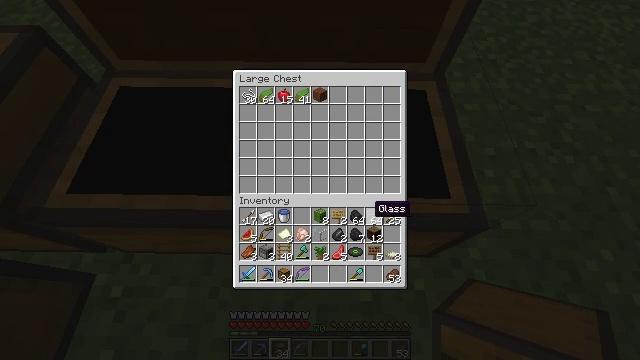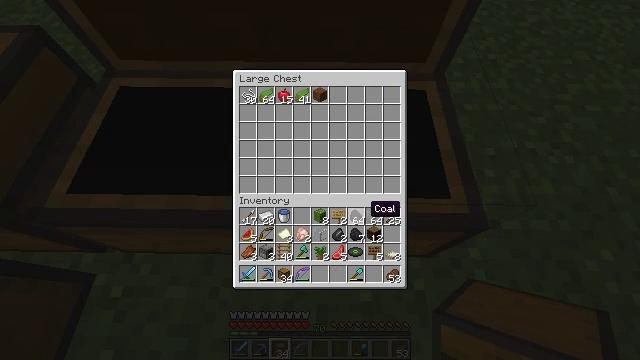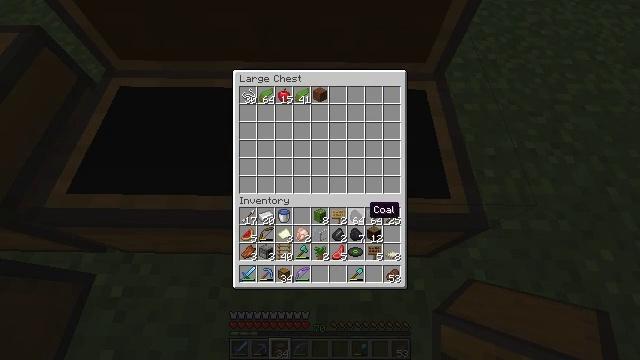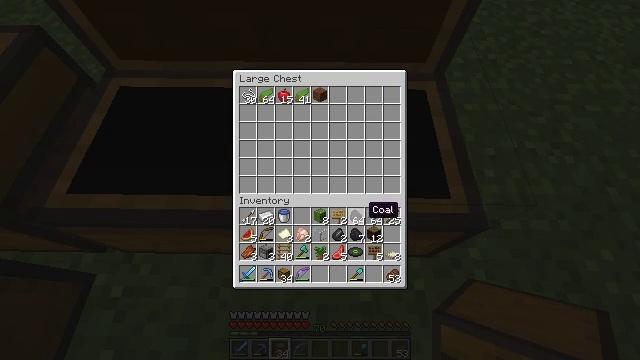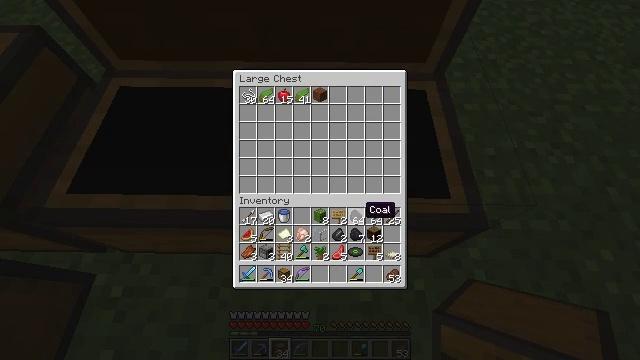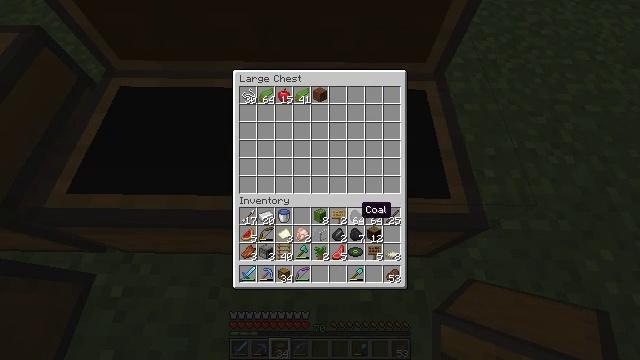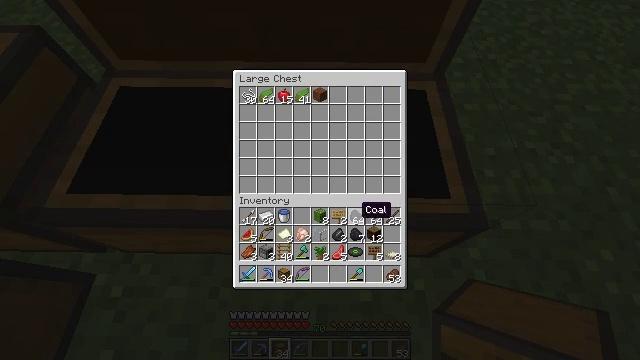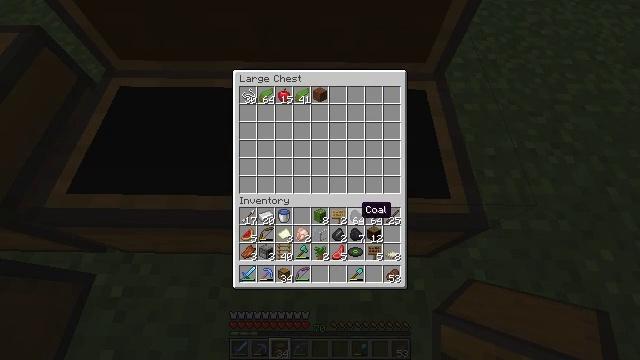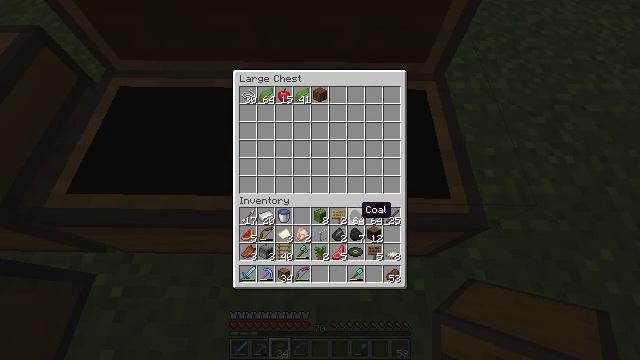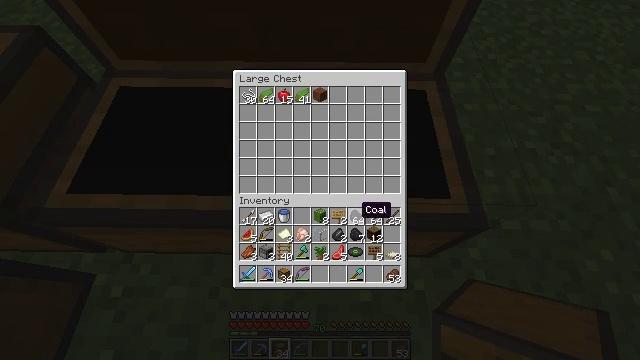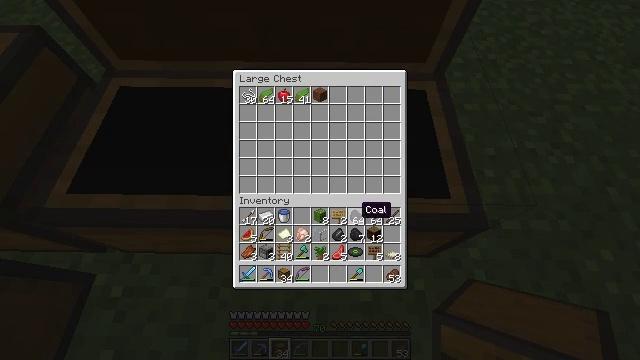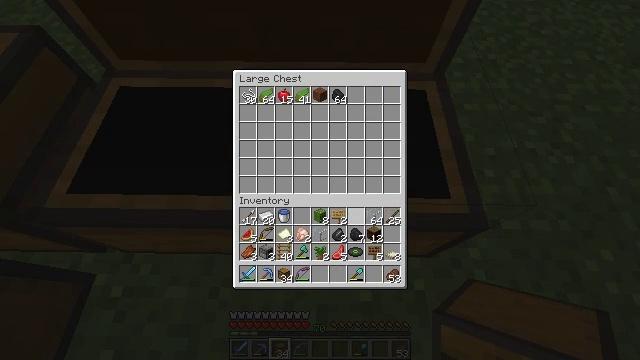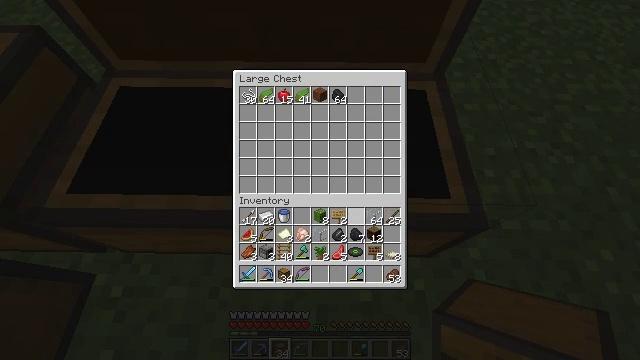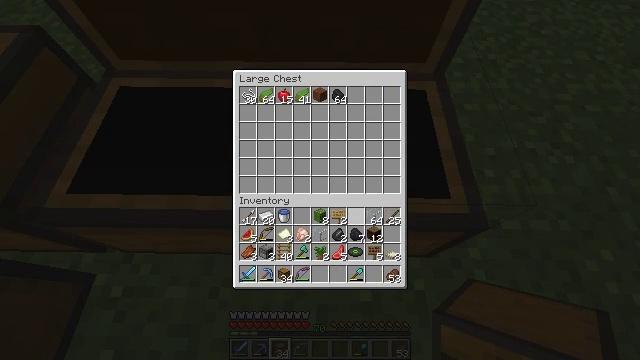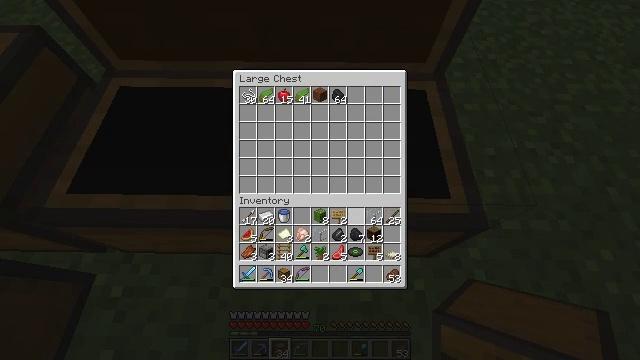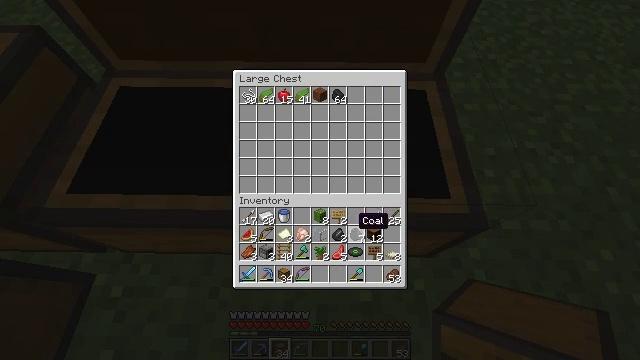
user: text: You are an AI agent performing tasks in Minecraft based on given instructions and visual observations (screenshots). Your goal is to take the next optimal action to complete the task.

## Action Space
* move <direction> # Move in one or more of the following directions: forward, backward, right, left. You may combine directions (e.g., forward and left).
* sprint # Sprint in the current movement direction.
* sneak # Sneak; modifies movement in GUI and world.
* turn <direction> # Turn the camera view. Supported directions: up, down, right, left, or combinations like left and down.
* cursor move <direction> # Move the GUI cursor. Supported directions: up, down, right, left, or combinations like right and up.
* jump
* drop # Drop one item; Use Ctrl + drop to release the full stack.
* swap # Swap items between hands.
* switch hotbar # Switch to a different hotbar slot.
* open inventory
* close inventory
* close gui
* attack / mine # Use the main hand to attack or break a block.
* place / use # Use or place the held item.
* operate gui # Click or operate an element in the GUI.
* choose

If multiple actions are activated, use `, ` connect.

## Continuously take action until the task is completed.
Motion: motion action
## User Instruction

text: Remove the furnace from its place.
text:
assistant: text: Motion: sneak
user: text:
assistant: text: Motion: sneak
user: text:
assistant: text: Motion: sneak
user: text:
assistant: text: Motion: sneak
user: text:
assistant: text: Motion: sneak
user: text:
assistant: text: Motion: sneak
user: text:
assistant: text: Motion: sneak
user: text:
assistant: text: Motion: sneak
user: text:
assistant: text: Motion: sneak
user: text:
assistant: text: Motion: sneak
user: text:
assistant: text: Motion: sneak, attack / mine
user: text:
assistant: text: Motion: sneak, attack / mine
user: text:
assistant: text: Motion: sneak, attack / mine
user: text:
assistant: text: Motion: sneak
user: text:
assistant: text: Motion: sneak
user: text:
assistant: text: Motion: sneak
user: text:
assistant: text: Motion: sneak
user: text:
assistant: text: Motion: sneak, attack / mine
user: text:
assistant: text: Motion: sneak, attack / mine
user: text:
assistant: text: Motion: sneak, turn left
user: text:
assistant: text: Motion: sneak
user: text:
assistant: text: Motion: sneak, attack / mine
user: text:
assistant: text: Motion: sneak, attack / mine
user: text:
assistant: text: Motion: sneak, turn up, attack / mine
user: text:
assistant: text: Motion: sneak, turn up
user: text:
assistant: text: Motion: sneak
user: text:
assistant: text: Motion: sneak, attack / mine
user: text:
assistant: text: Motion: sneak, attack / mine
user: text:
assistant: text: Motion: sneak, turn left
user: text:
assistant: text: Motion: sneak, turn left